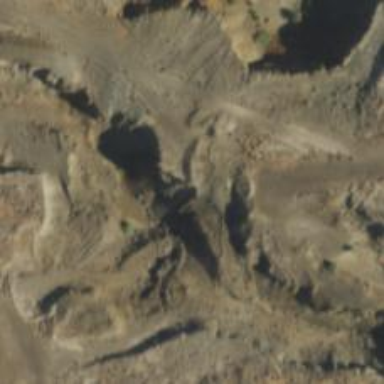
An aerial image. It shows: Quarry area.